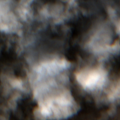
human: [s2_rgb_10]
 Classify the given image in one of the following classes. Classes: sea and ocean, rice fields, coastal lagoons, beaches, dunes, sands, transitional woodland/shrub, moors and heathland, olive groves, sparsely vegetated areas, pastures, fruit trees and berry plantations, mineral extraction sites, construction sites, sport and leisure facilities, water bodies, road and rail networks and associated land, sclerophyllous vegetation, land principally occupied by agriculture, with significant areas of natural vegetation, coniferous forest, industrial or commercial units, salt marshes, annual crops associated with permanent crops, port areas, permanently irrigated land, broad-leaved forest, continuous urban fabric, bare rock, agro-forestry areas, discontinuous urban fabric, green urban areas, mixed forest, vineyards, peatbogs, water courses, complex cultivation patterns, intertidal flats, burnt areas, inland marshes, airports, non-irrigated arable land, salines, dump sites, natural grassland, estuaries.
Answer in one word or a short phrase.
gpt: coniferous forest, natural grassland, moors and heathland, peatbogs